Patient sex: F
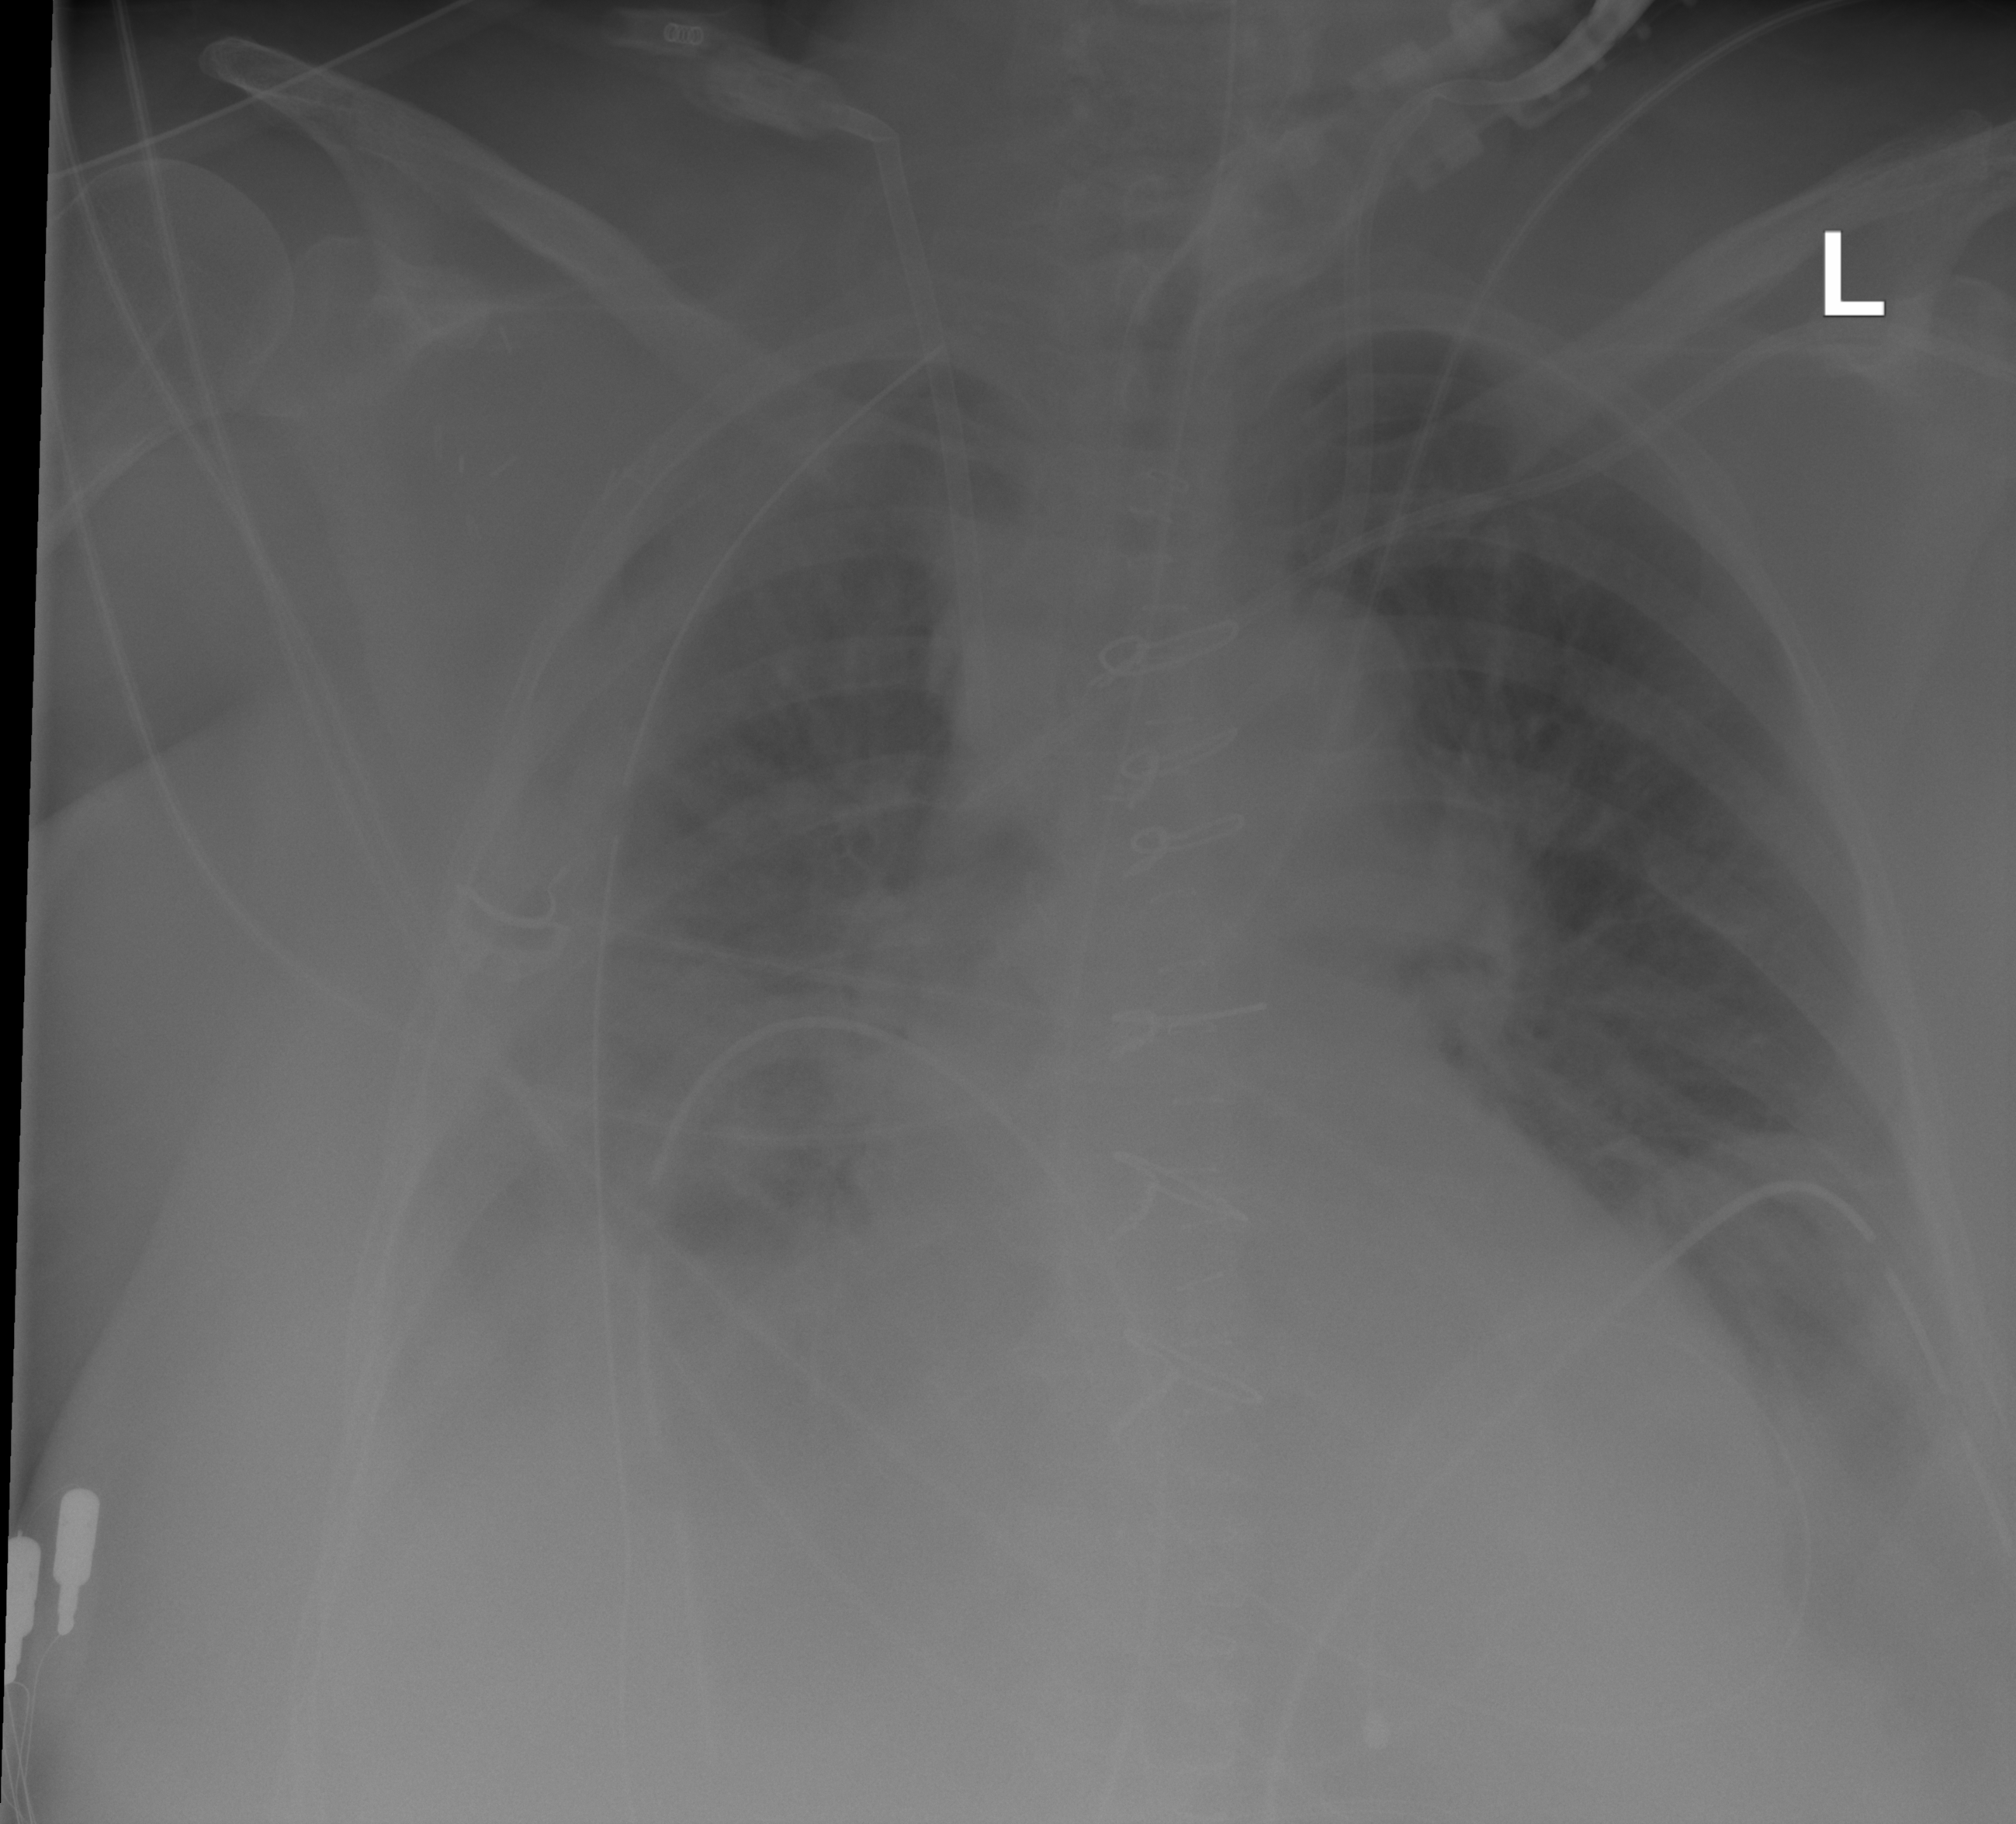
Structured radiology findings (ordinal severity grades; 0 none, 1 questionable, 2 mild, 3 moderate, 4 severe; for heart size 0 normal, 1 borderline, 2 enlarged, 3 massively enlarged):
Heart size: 2
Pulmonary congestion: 2
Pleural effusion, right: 3
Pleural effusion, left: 2
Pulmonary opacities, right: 2
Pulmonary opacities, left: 0
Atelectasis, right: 2
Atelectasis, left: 2